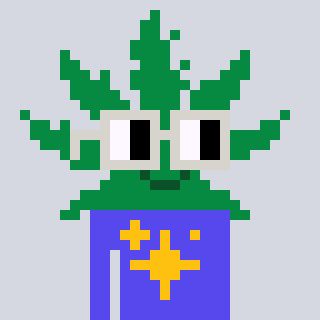
a pixel art character with square light gray glasses, a weed-shaped head and a computerblue-colored body on a cool background